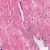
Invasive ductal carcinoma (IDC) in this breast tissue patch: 0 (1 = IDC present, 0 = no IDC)